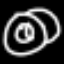
Label: donut